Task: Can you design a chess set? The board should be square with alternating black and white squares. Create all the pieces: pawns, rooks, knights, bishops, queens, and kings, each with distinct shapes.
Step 2448:
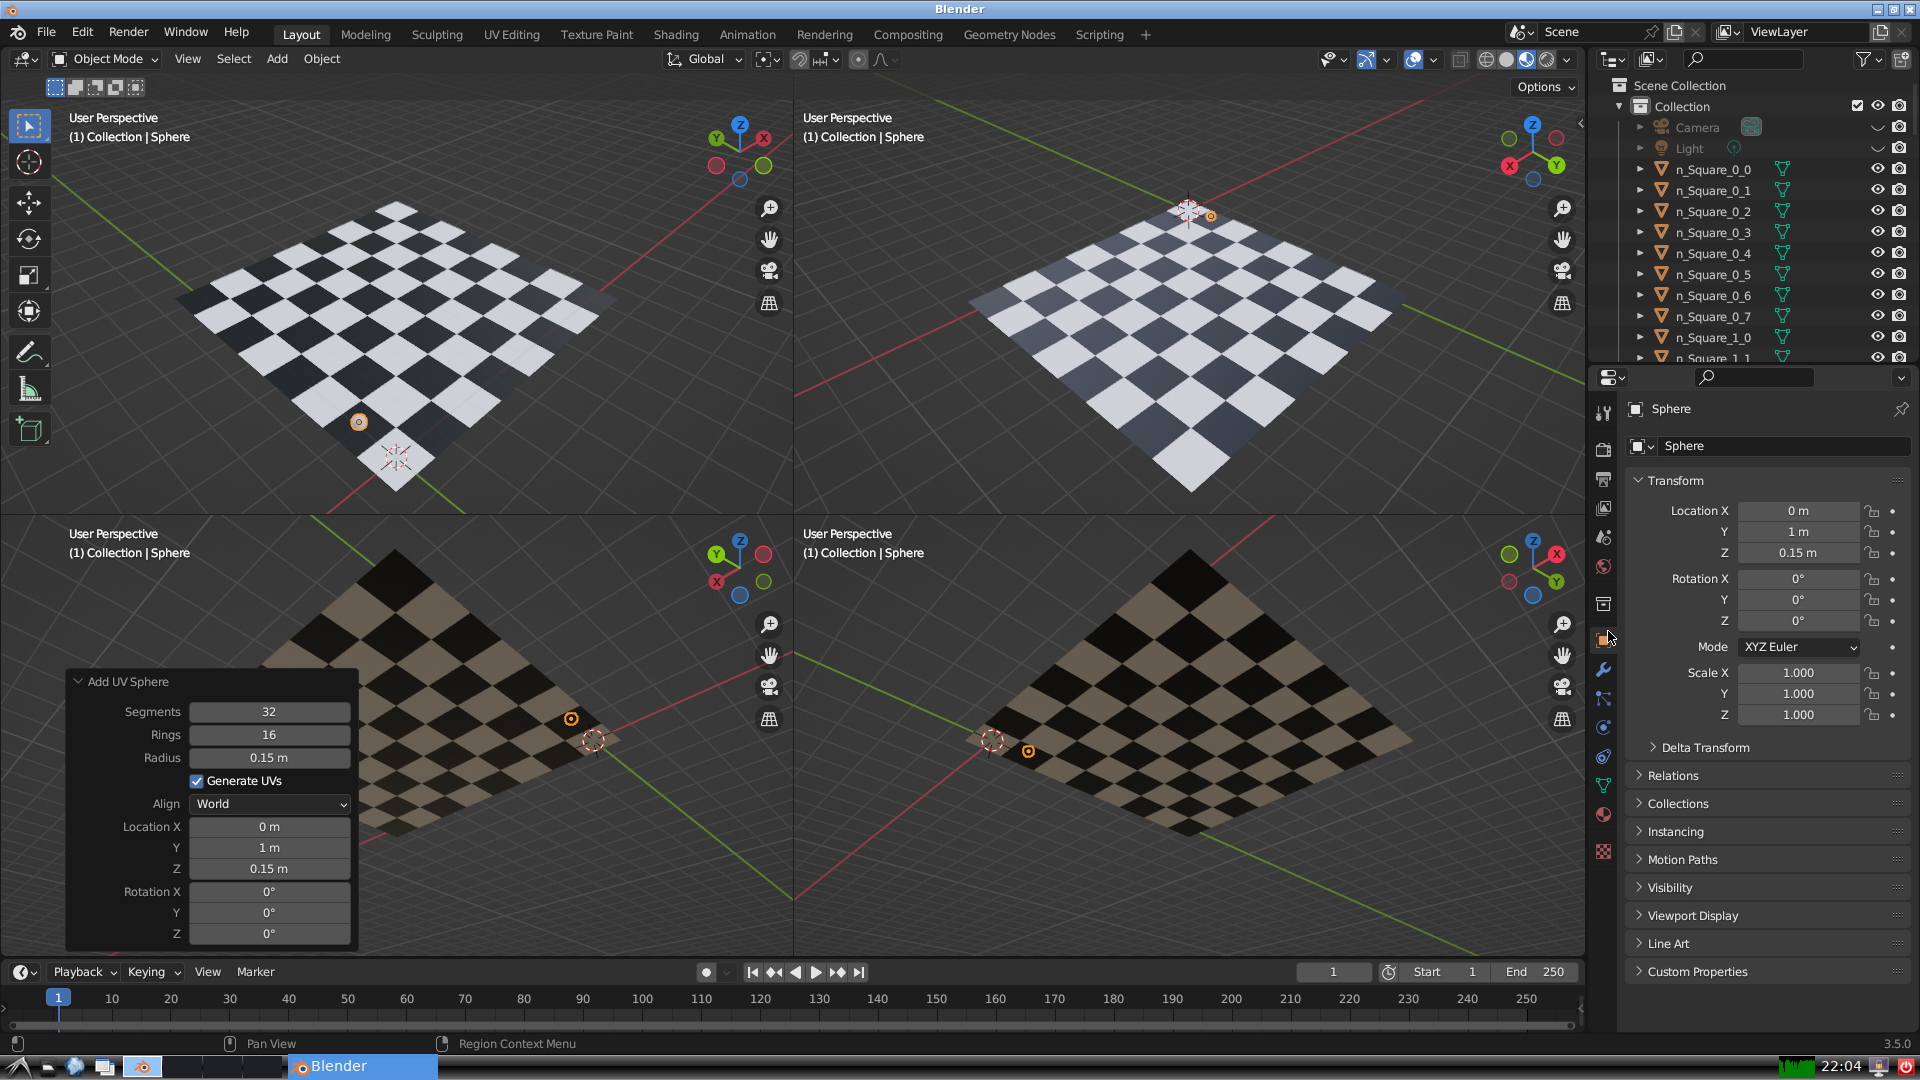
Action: {"mouse_move": [1732, 445]}